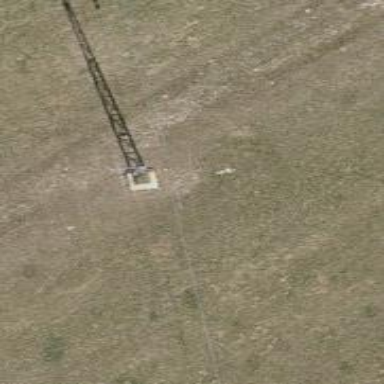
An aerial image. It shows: Power tower.